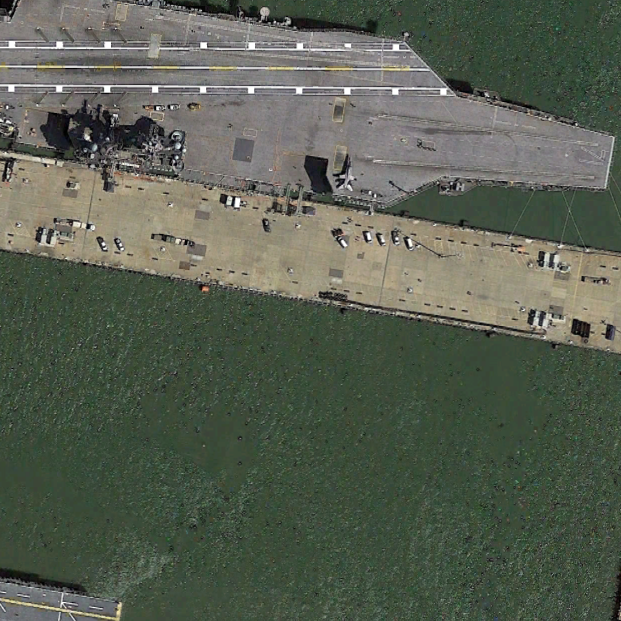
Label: aircraft_carrier